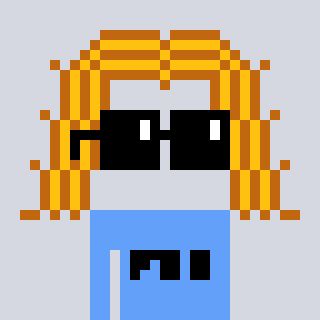
a pixel art character with square black sunglasses, a hair-shaped head and a blue-colored body on a cool background